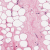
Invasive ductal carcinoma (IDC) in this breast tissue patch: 0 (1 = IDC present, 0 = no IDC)